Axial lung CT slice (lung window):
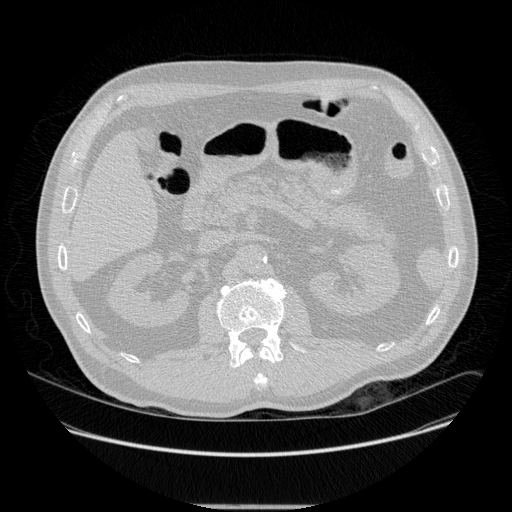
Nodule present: no